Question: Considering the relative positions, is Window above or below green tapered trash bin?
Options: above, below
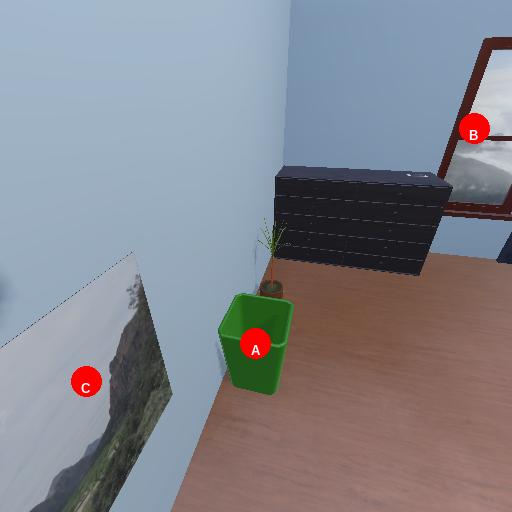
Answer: above